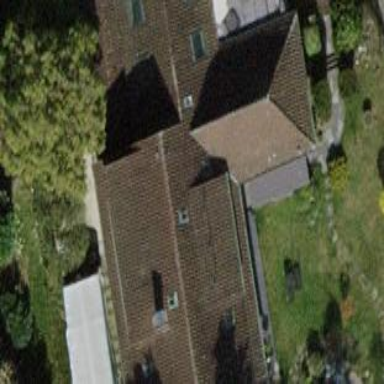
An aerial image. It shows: Detached building with gabled roof.